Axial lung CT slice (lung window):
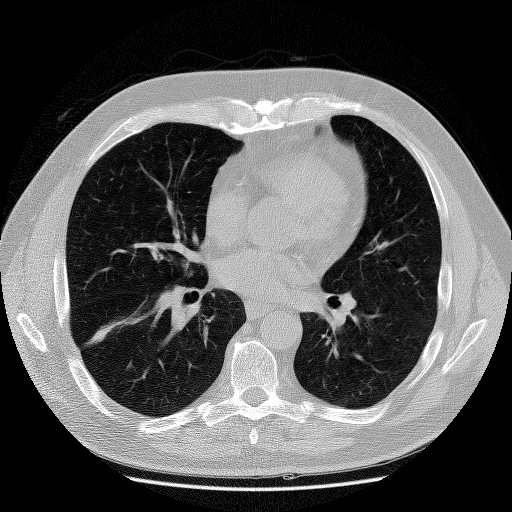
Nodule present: no